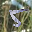
Label: 5